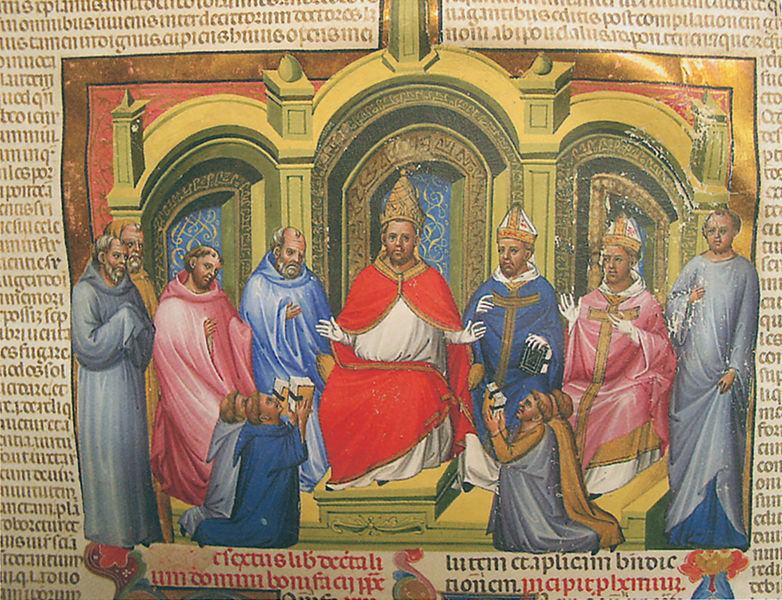
Titel: Buch Sechs der Dekretale des Bonifatius VIII. / Libro Sexto de las Decretales de Bonifacio VIII
Institution: Toledo, Kathedrale
Schlagwörter: blau, fenster, männer, weiss, rot, ornament, architektur, rahmen, gold, schrift, bogen, rand, bischof, thron, inschrift, podest, bögen, buch, seite, text, prister, priester, mitra, mönche, buck, zeilen, golf, buchmalerei, bischoff, kasel, geisltiche